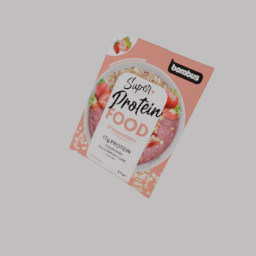
Label: nature